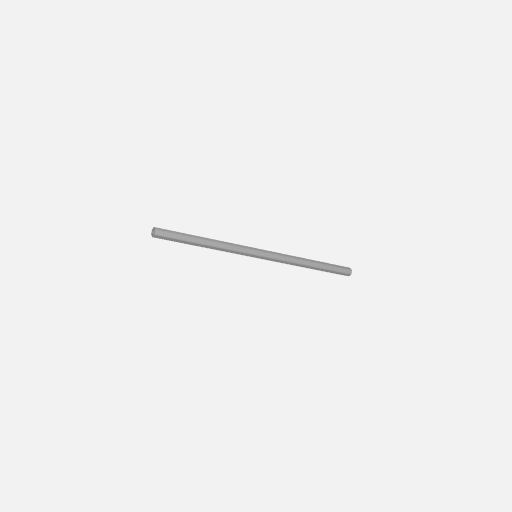
Part: Shaft12ROD288